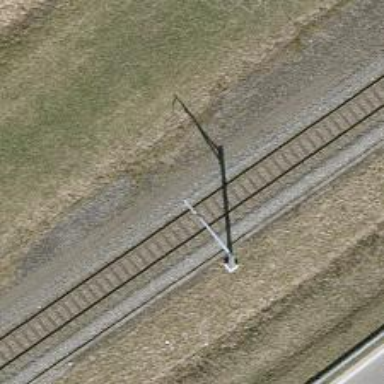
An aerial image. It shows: Catenary mast for power lines.